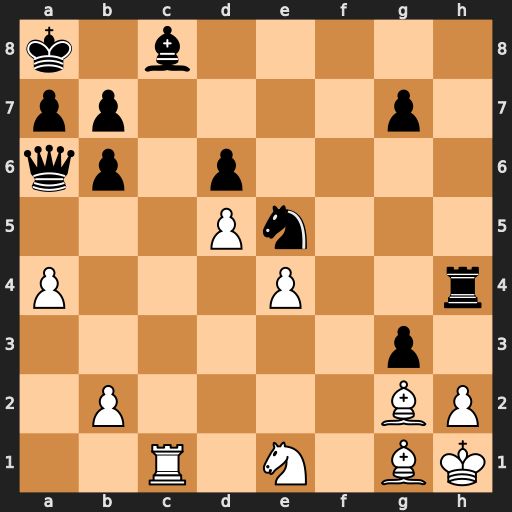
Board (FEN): k1b5/pp4p1/qp1p4/3Pn3/P3P2r/6p1/1P4BP/2R1N1BK
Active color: w
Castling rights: -
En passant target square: -
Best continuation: Rxc8#